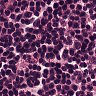
Metastatic tissue present: no